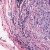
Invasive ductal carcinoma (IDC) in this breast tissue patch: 0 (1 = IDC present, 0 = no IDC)